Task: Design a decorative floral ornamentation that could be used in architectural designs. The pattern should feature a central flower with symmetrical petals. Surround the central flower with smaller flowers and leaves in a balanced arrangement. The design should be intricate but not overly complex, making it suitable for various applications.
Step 748:
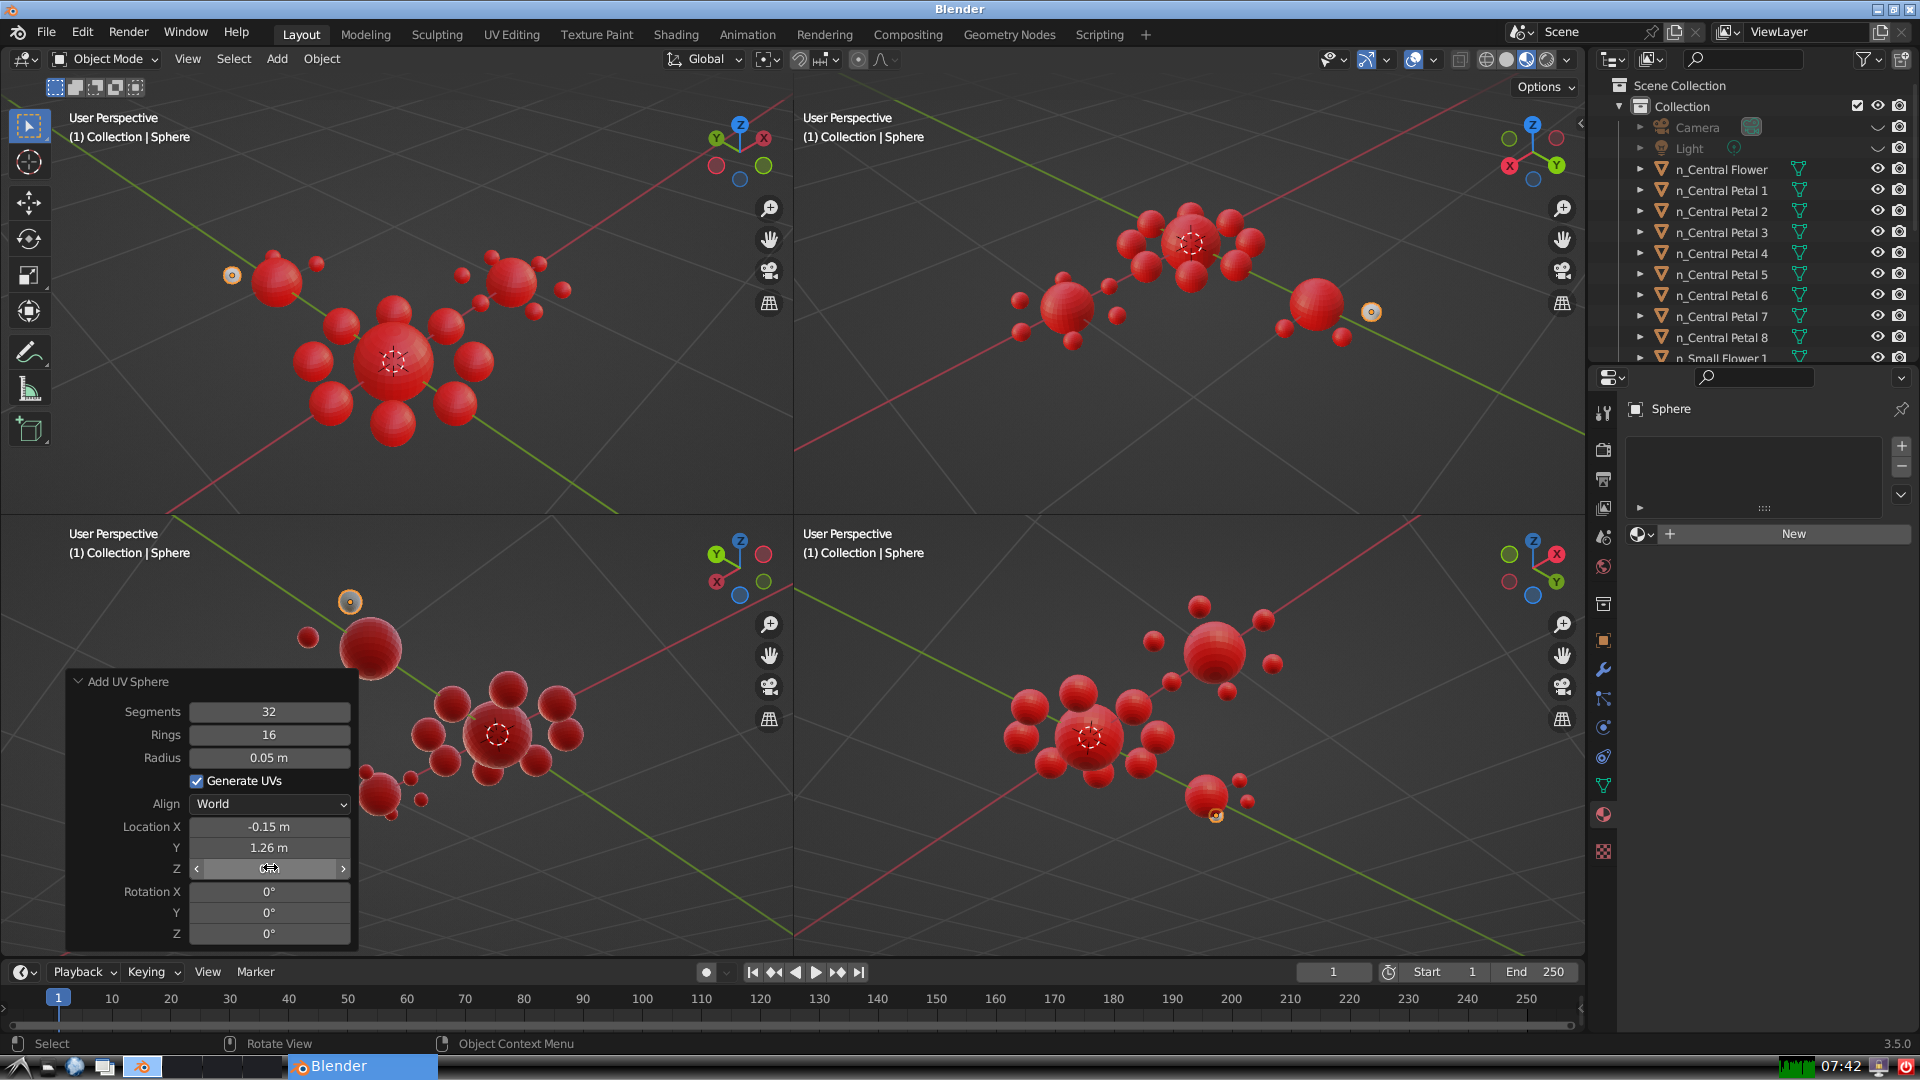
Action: {"mouse_move": [960, 540]}